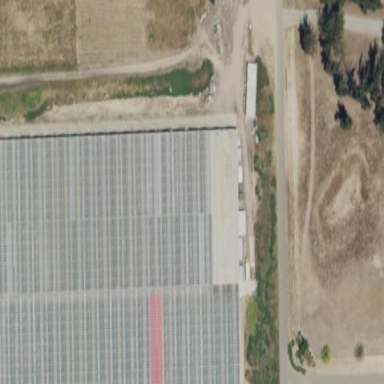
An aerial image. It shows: Greenhouse.